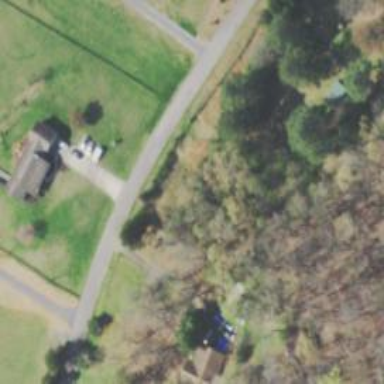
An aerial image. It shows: Driveway.